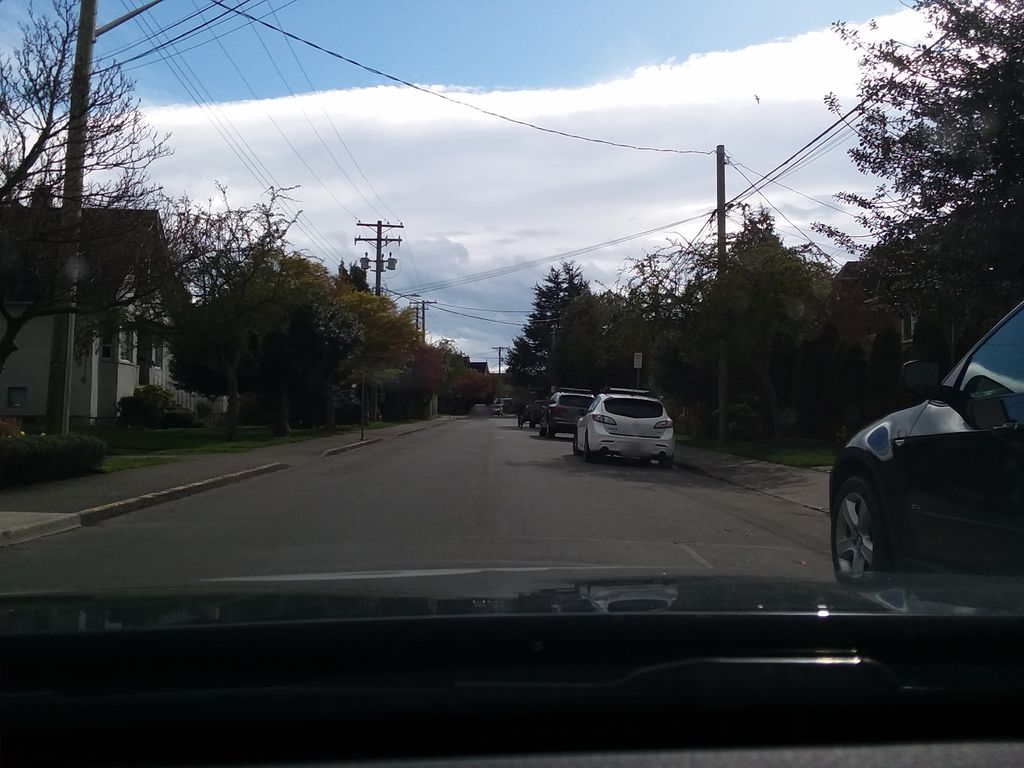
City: victoria